Aerial crown-view tile of a tropical tree (Barro Colorado Island, Panama), acquired 20250414:
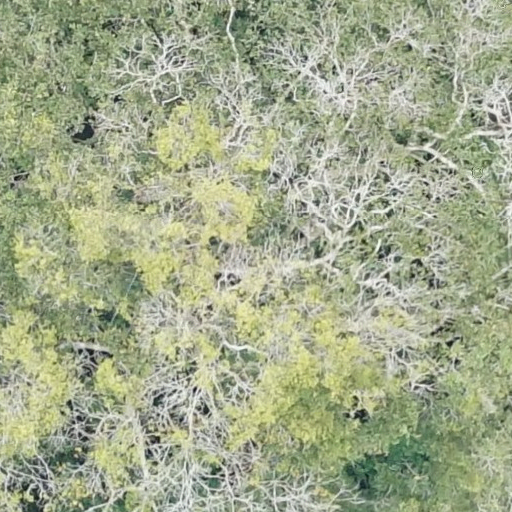
Species: Dipteryx oleifera
GBIF accepted scientific name: Dipteryx oleifera
Crown area: 730.278 m²